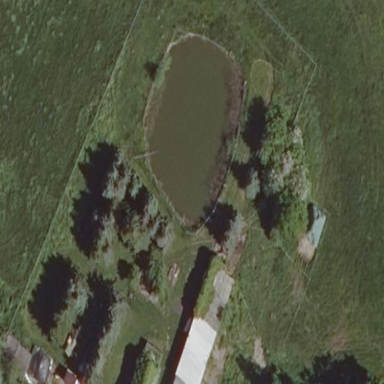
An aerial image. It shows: Peaceful pond surrounded by nature.